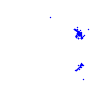
Particle: kaon